Question: I have some code:
'''
//Main class
class Tools {
//Subclass implemented by static getter
static get SUPPORTED_UNITS () {
return class {
//Another one
static get Size () {
return class {
//Some data (constants in my case)
};
}
};
}
}
'''
I want to use it like 'Tools.SUPPORTED_UNITS.Size' and I want to receive some data as a result of it.
I use WebStorm for writing JavaScript code, so it shows me this when I tried to use it.

I don't know exactly, maybe I just haven't done some setup to my WebStorm, but.. What I need to do that I can use construction like 'Class.Subclass.SubClassMethod/SubSubclass'.
I need that:
- - - 'Class.Subclass''Class.Subclass = foo;'- 'Class.Su''Class.Subclass'
Is it real in ES6 and WebStorm? Or maybe I have to use ES7 and Babel or someting like that?
P.S. That code is , but I need suggestions from IDE or it will be like a hell.
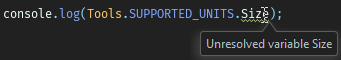
Answer: Following @estus and @Felix Kling suggestion... (likely being misrepresented here)
'''
const TOOLS = {
get SUPPORTED_UNITS() {
return {
get SIZE() {
return {
get Bar() {
return 1;
}
}
}
}
}
};
console.log(TOOLS.SUPPORTED_UNITS.SIZE.Bar) // 1;
TOOLS.SUPPORTED_UNITS.SIZE = "Hello";
// TOOLS.SUPPORTED_UNITS.SIZE = "Hello";
// ^
// TypeError: Cannot set property SIZE of #<Object> which has only a getter
'''
That works but as remarked by @bergi, it creates a new object in every lookup:
'''
console.log(TOOLS.SUPPORTED_UNITS === TOOLS.SUPPORTED_UNITS); // false
'''
Yep...
An alternative still using getters would be encapsulate all those objects in an IIFE:
'''
const TOOLS = (function () {
const SIZE = {
get Bar() { return 1; }
}
const SUPPORTED_UNITS = {
get SIZE() {
return SIZE;
}
}
return {
get SUPPORTED_UNITS() {
return SUPPORTED_UNITS;
}
}
}());
console.log(TOOLS.SUPPORTED_UNITS.SIZE.Bar === TOOLS.SUPPORTED_UNITS.SIZE.Bar); // true
console.log(TOOLS.SUPPORTED_UNITS.SIZE === TOOLS.SUPPORTED_UNITS.SIZE); // true
console.log(TOOLS === TOOLS); // true
TOOLS.SUPPORTED_UNITS = "hello"; // still throws an error
'''
> Third update:
The second example solves the issue related to creation of a new object every lookup but it also does not take in consideration that the access to every nested property results in a function call to reevaluate something that is not supposed to change:
'''
//A naive measurement:
for(let counter = 0; counter < 5; counter++) {
let start = Date.now();
for(let i = 0; i < 200000; i++){
let somevar = Tools.SUPPORT_UNITS.SIZE;
}
let end = Date.now();
console.log('Elapsed using nested getters: ${end - start}ms.');
}
// Something like:
/** Elapsed using nested getters: 20ms.
* Elapsed using nested getters: 14ms.
* Elapsed using nested getters: 9ms.
* Elapsed using nested getters: 10ms.
* Elapsed using nested getters: 10ms.
*
// While the same as ordinary properties:
* Elapsed ordinary properties: 2ms.
* Elapsed ordinary properties: 5ms.
* Elapsed ordinary properties: 1ms.
* Elapsed ordinary properties: 0ms.
* Elapsed ordinary properties: 0ms.
*/
'''
So it is also better to check alternatives before using this approach if running 200000 times loops is in the foreseeable future.